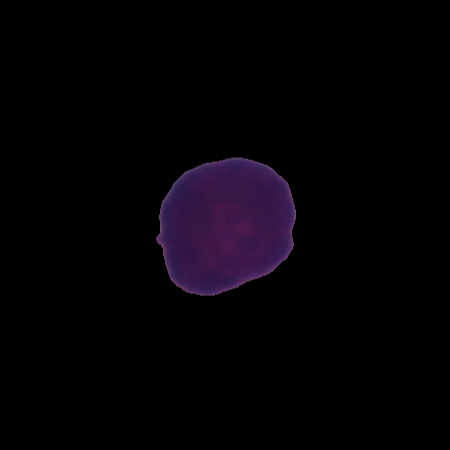
Label: healthy